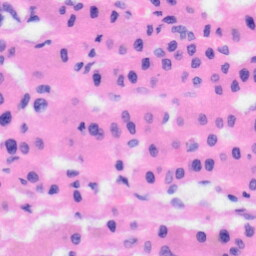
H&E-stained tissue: Liver